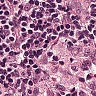
Metastatic tissue present: no